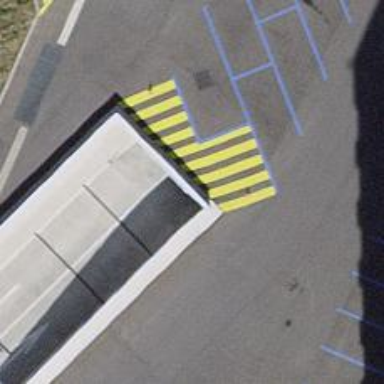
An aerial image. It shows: Parking entrance.